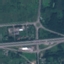
Label: Highway